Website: walmart
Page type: payment
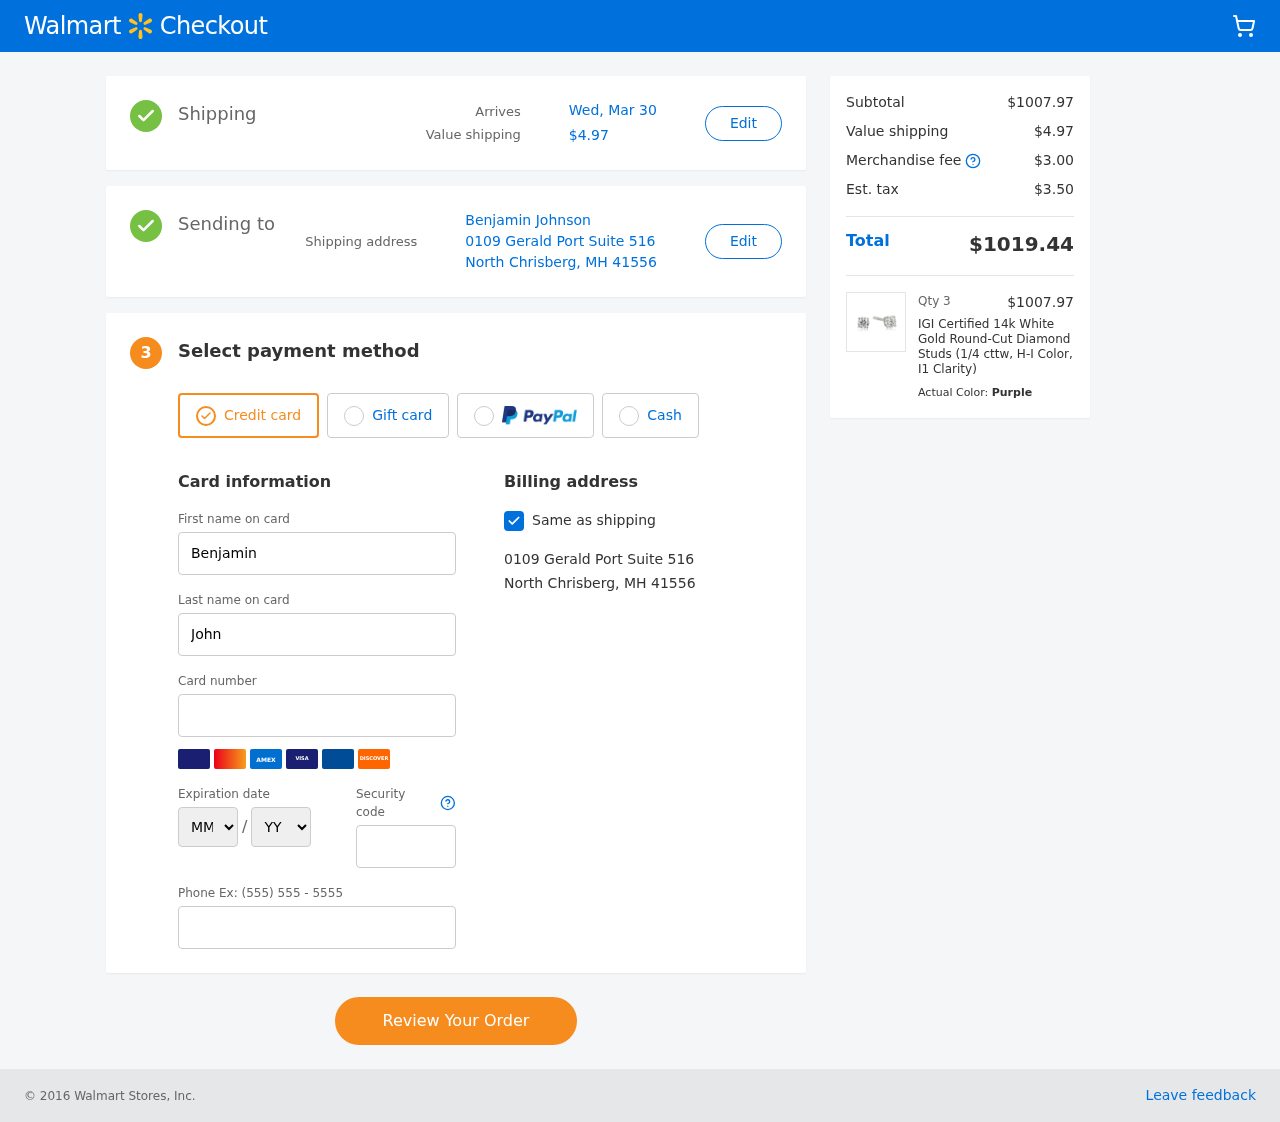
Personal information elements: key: PII_CARD_EXPIRY_MONTH
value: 02
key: PII_CARD_EXPIRY_YEAR
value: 30
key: PII_CITY_STATE_ZIP
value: North Chrisberg, MH 41556
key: PII_FULLNAME
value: Benjamin Johnson
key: PII_STREET
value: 0109 Gerald Port Suite 516
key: PII_FIRSTNAME
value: Benjamin
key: PII_LASTNAME
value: Johnson
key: PII_CARD_NUMBER
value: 3790 9242 6285 730
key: PII_CARD_CVV
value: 4053
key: PII_PHONE
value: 8096214757
Product elements: key: PRODUCT1_NAME
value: IGI Certified 14k White Gold Round-Cut Diamond Studs (1/4 cttw, H-I Color, I1 Clarity)
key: PRODUCT1_PRICE
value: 335.99
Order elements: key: ORDER_DELIVERY_DATE
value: Wed, Mar 30
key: ORDER_SHIPPING_COST
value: $4.97
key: ORDER_SUBTOTAL
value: $1007.97
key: ORDER_MERCHANDISE_FEE
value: $3.00
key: ORDER_TAX
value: $3.50
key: ORDER_TOTAL
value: $1019.44
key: ORDER_NUM_ITEMS
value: Qty 3